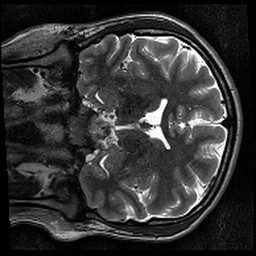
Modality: T2w
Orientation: coronal
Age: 22
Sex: male